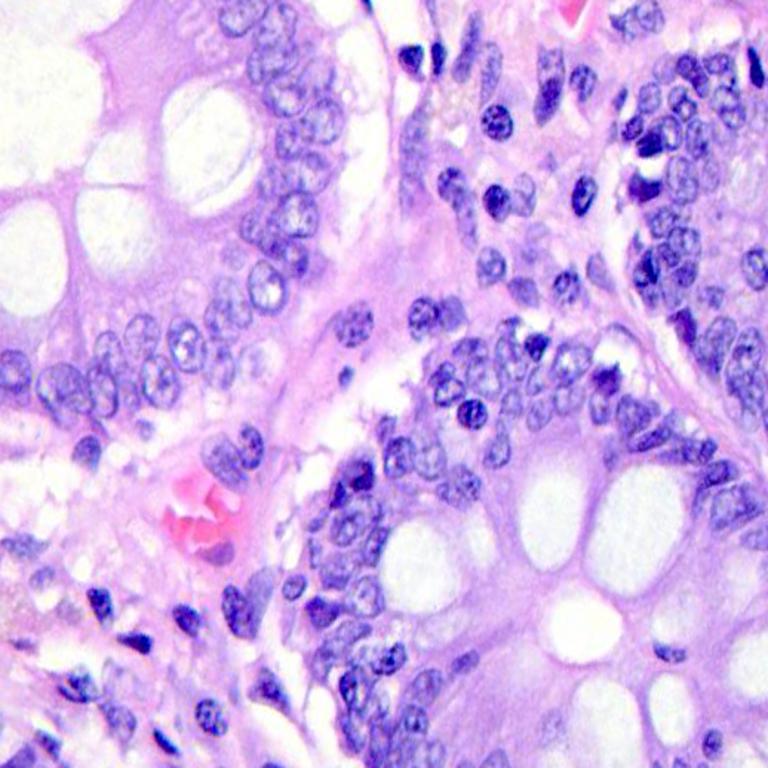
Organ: colon
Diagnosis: benign